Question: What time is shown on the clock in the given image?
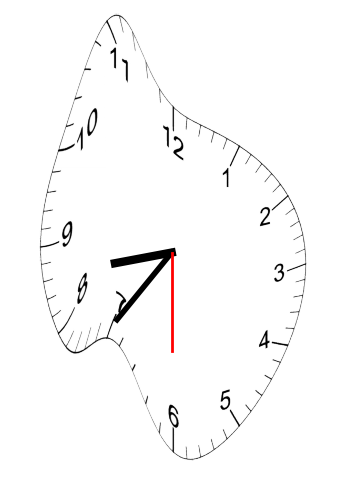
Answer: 08:35:30